Question: I am creating in my website a login button which opens a modal. B/c i have to load its content via AJAX, I initialize one using bootbox. Then I put the content loaded in my modal. But the line which should be on the top of the footer is in the middle.

If I try to copy the final html using Firefox's development tools, <URL>.
If I unlink all stylesheets but bootstwatch's theme, same problem.
Here is the js :
'''
$('#login').click(function(event) {
event.preventDefault();
bootbox.dialog({
message: '<img class="col-md-4 col-md-offset-4" src="/images/load/spinner-256.gif" />',
title: "Please login",
buttons: {
'cancel':{
label: 'cancel',
className: 'btn-link'
}
}
});
$('.bootbox-body').addClass('loading-bb');
$.ajax({
url: '/api/ajax/login',
success: function(data) {
$('.bootbox-body').html(data)
$('.bootbox-body').removeClass('loading-bb');
}
})
})
'''
You might also want to see the working example: <URL>
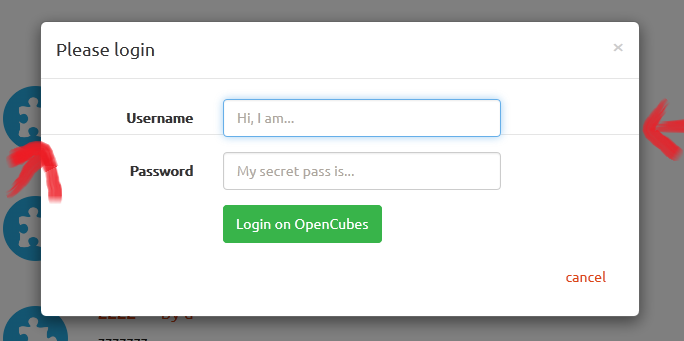
Answer: That horizontal line belongs to the '.modal-footer' element. It is a top border applied to the footer element.
However, the issue is that you've used a column 'col-md-12' directly within the '.bootbox-body' element.
Columns are floated to left by default (for 'width > 992px'). Hence you have to clear the float at the end of the modal body, simply by adding a 'row' class to the '.bootbox-body' or '.modal-body' element, as follows:
'''
<div class="bootbox-body row">
<form class="form-horizontal col-md-12" method="post">
....
</div>
'''